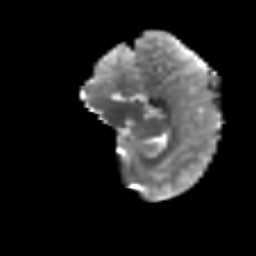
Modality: T2w
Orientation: sagittal
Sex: female
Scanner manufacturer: siemens
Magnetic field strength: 3 T
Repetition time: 5 s
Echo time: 0.071 s